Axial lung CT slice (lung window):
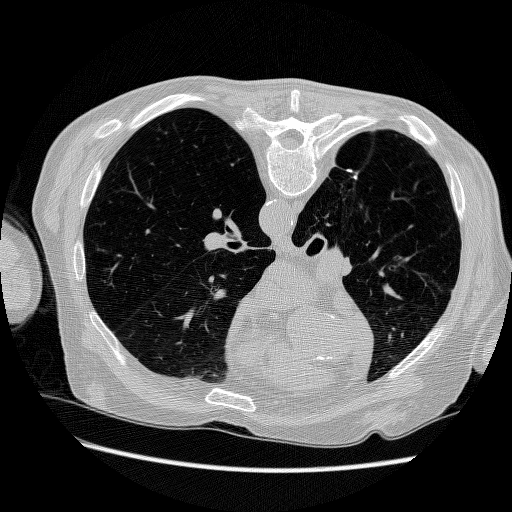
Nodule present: no